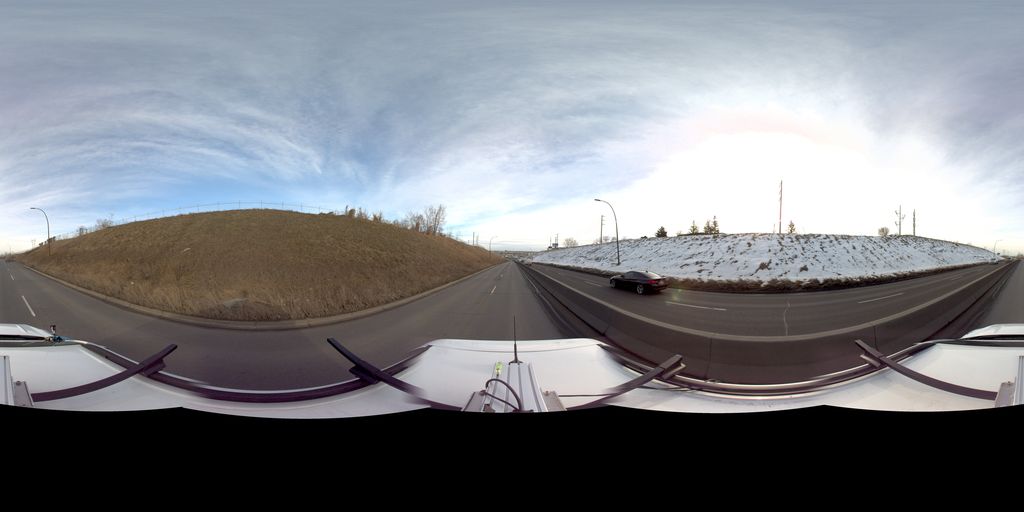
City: calgary